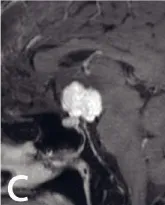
Axial T1-WI. Show a predominantly solid iso to mildly T2-hyperintense and T1-isointense suprasellar mass lesion; separate from optic chiasma (arrow in b) with associated oedema in the right temporal lobe. Shows a Chernov type III spectrum with a prominent lipid peak and reduced choline, creatinine, and NAA.
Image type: radiology (mri)